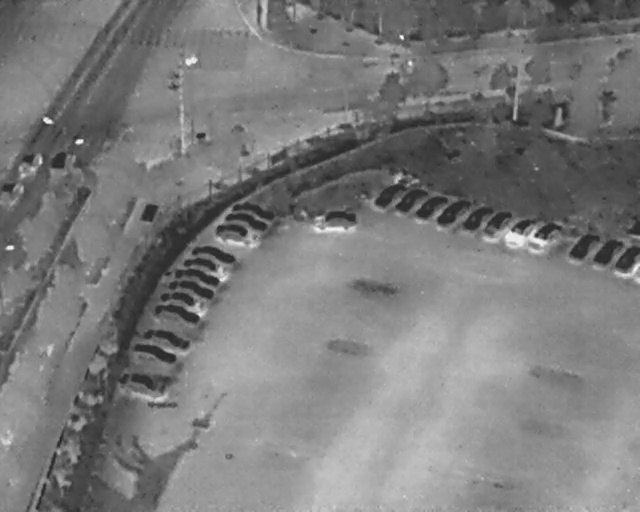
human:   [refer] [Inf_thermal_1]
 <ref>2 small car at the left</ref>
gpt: <box>[[2, 29, 6, 34, 179], [0, 35, 4, 40, 2]]</box>

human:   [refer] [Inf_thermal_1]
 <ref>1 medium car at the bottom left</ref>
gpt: <box>[[20, 69, 23, 80, 13]]</box>

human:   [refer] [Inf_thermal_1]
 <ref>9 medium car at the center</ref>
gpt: <box>[[29, 48, 31, 58, 13], [30, 46, 33, 55, 13], [31, 44, 34, 54, 17], [35, 41, 38, 50, 17], [37, 38, 39, 47, 17], [38, 36, 40, 45, 17], [50, 38, 54, 47, 176], [59, 33, 62, 41, 129], [65, 36, 69, 44, 133]]</box>

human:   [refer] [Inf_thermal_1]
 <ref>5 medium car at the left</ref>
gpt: <box>[[22, 63, 25, 74, 13], [24, 61, 27, 70, 13], [26, 56, 29, 65, 13], [26, 53, 29, 62, 13], [28, 51, 31, 61, 13]]</box>

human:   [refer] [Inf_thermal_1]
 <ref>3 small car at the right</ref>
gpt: <box>[[76, 39, 79, 47, 132], [83, 41, 86, 49, 133], [93, 45, 96, 52, 124]]</box>

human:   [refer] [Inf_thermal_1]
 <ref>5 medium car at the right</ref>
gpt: <box>[[69, 37, 72, 45, 133], [73, 38, 76, 46, 133], [79, 40, 82, 48, 135], [89, 44, 92, 51, 124], [95, 48, 100, 53, 2]]</box>